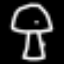
Label: mushroom